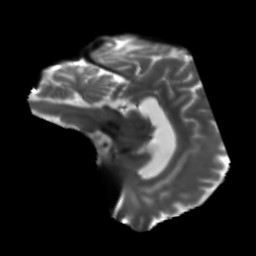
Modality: T2w
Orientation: sagittal
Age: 40
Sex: male
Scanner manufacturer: siemens
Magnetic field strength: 3 T
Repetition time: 5.25 s
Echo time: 0.08 s